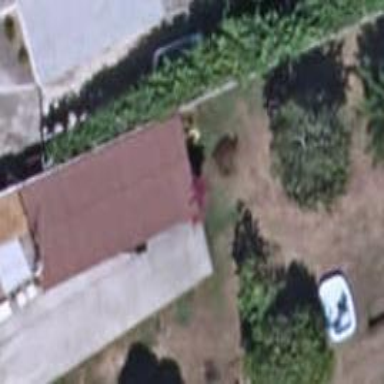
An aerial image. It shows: Shed.